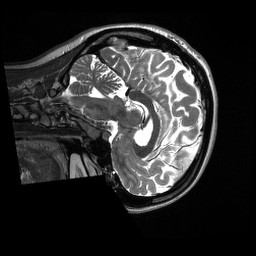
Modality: T2w
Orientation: sagittal
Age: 23
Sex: female